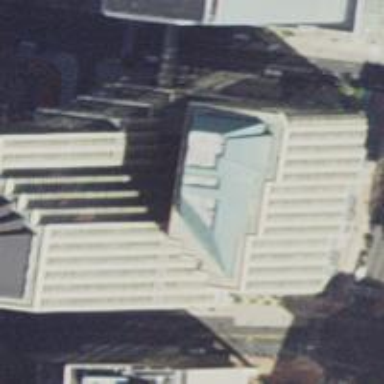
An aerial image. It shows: Office building.